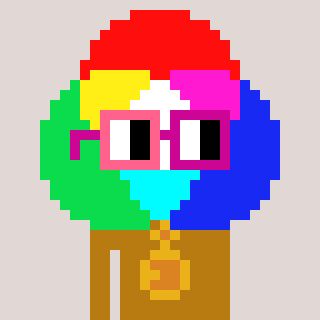
a pixel art character with square pink and red glasses, a color circle-shaped head and a gold-colored body on a warm background